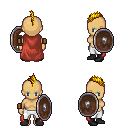
a pixel art fantasy rpg character, female body template, human, tanned skin, maroon cape, white pants, blonde mohawk hairstyle, leather bracers, black shoes, shield, four views (front, back, left, right), 2x2 character sprite sheet, small pixel art, hard edges, no anti-aliasing